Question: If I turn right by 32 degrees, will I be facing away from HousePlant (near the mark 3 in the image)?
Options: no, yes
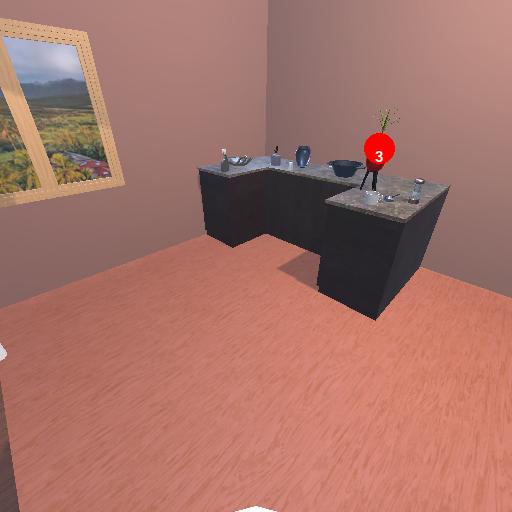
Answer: no